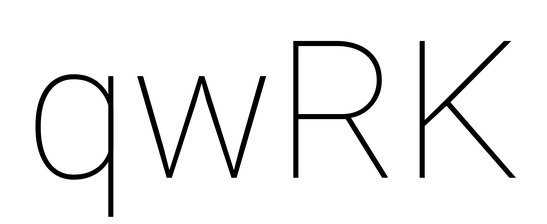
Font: Roboto_Thin